Field crop: maize
Growth stage: 2
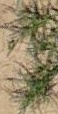
Species: salsola